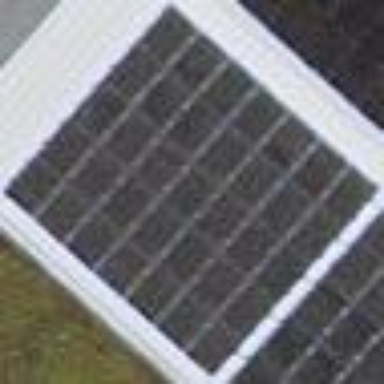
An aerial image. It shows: Solar power generator with photovoltaic panels.